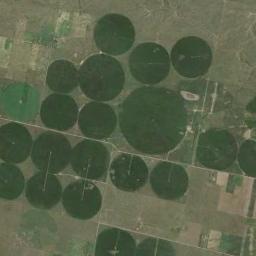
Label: circular_farmland